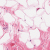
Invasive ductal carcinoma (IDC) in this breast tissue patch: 0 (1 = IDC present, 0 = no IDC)